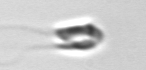
Label: Chrysochromulina_lanceolata